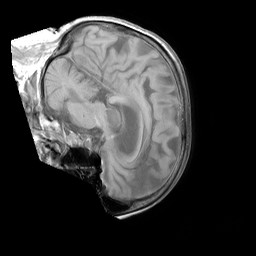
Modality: T1w
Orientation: sagittal
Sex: female
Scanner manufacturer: philips
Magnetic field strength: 3 T
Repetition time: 0.2929 s
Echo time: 0.002302 s